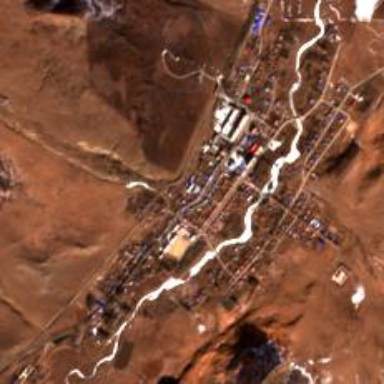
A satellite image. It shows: Ethnic township within town.